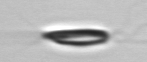
Label: Chrysochromulina